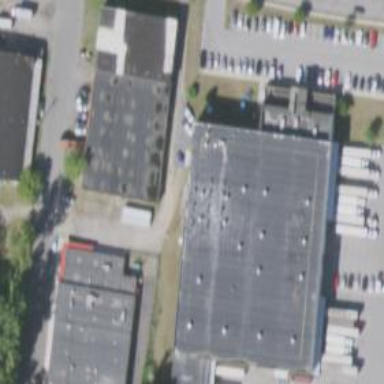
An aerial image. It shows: Warehouse building.